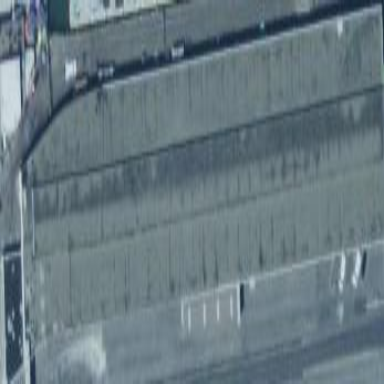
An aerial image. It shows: Industrial building.